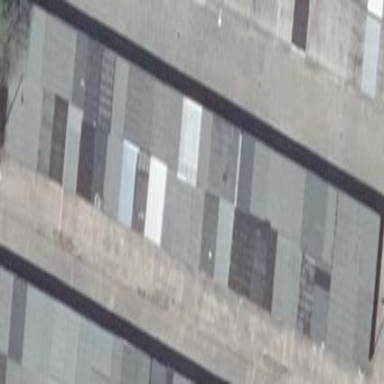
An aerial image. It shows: Group of garages.